九年级 · 组合几何学
如图所示, $O A 、 O B 、 O C$ 都是 $\odot O$ 的半径 (点 $B$ 在劣弧 $A C$ 上, 不包括端点 $\mathrm{A} 、 C$ ),则下列关系一定成立的是 ( )

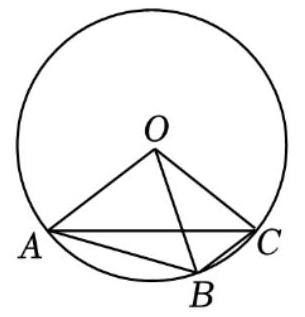
A. $\angle A O B=2 \angle B O C$
B. $\angle A O B=2 \angle A C B$
C. $\angle A O B=2 \angle C A B$
D. $\angle A O B=2 \angle O C A$

答案: B
解析: 本题考查圆周角定理, 根据“同弧所对的圆周角等于圆心角的一半”进行判断即可,能够熟练运用圆周角定理是解决本题的关键.

【详解】解：根据同弧所对的圆周角等于圆心角的一半可知,

$\angle A O B$ 为弧 $A B$ 所对的圆心角,

弧 $A B$ 所对的圆周角为 $\angle A C B$,

故 $\angle A O B=2 \angle A C B$,

故选: B.